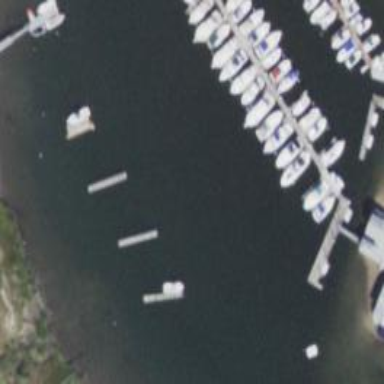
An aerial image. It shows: Marina area for leisure land.